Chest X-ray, AP view. Patient: 47 years old, sex F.
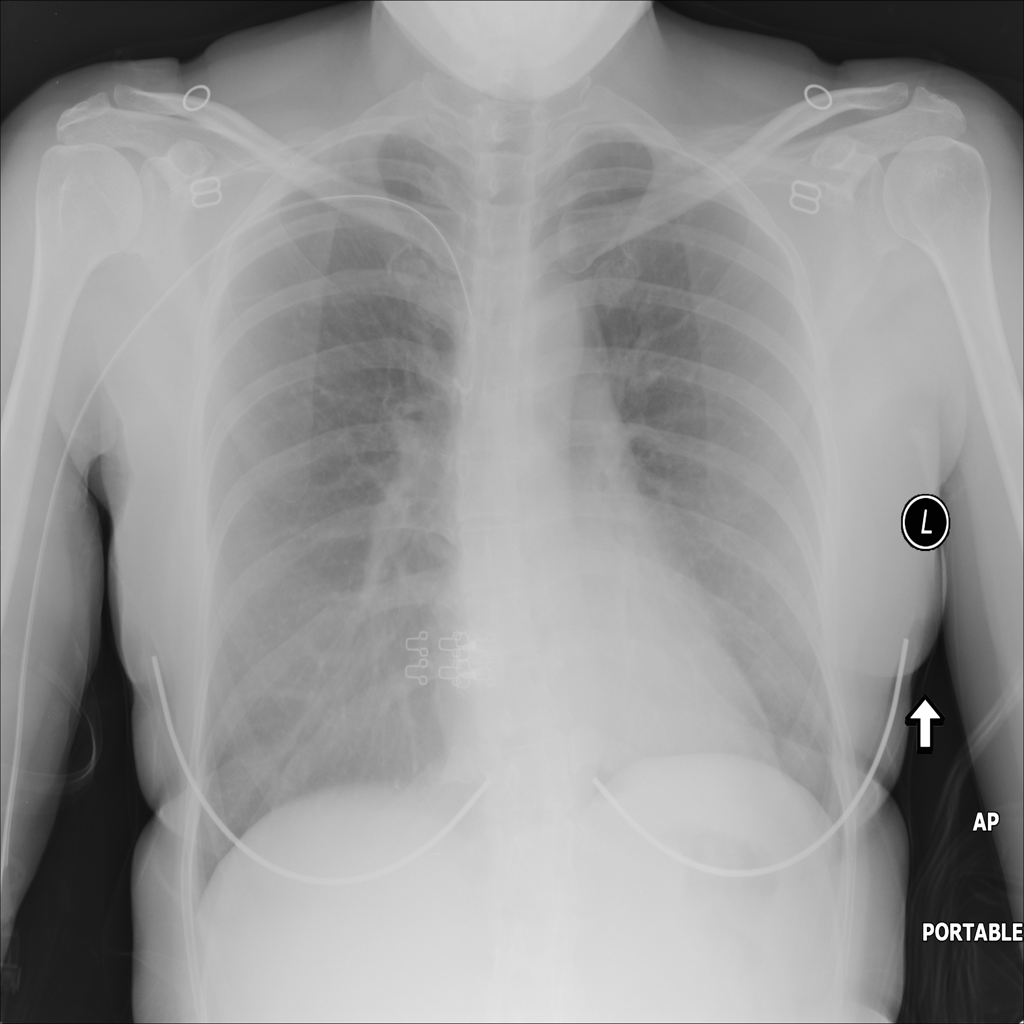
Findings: No Finding